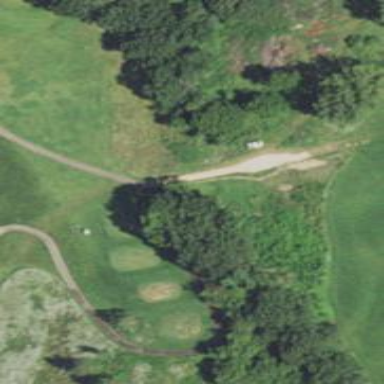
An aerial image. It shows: Well-maintained footway with grade1 tracktype. It resembles path in golf course.